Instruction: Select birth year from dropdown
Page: traveler
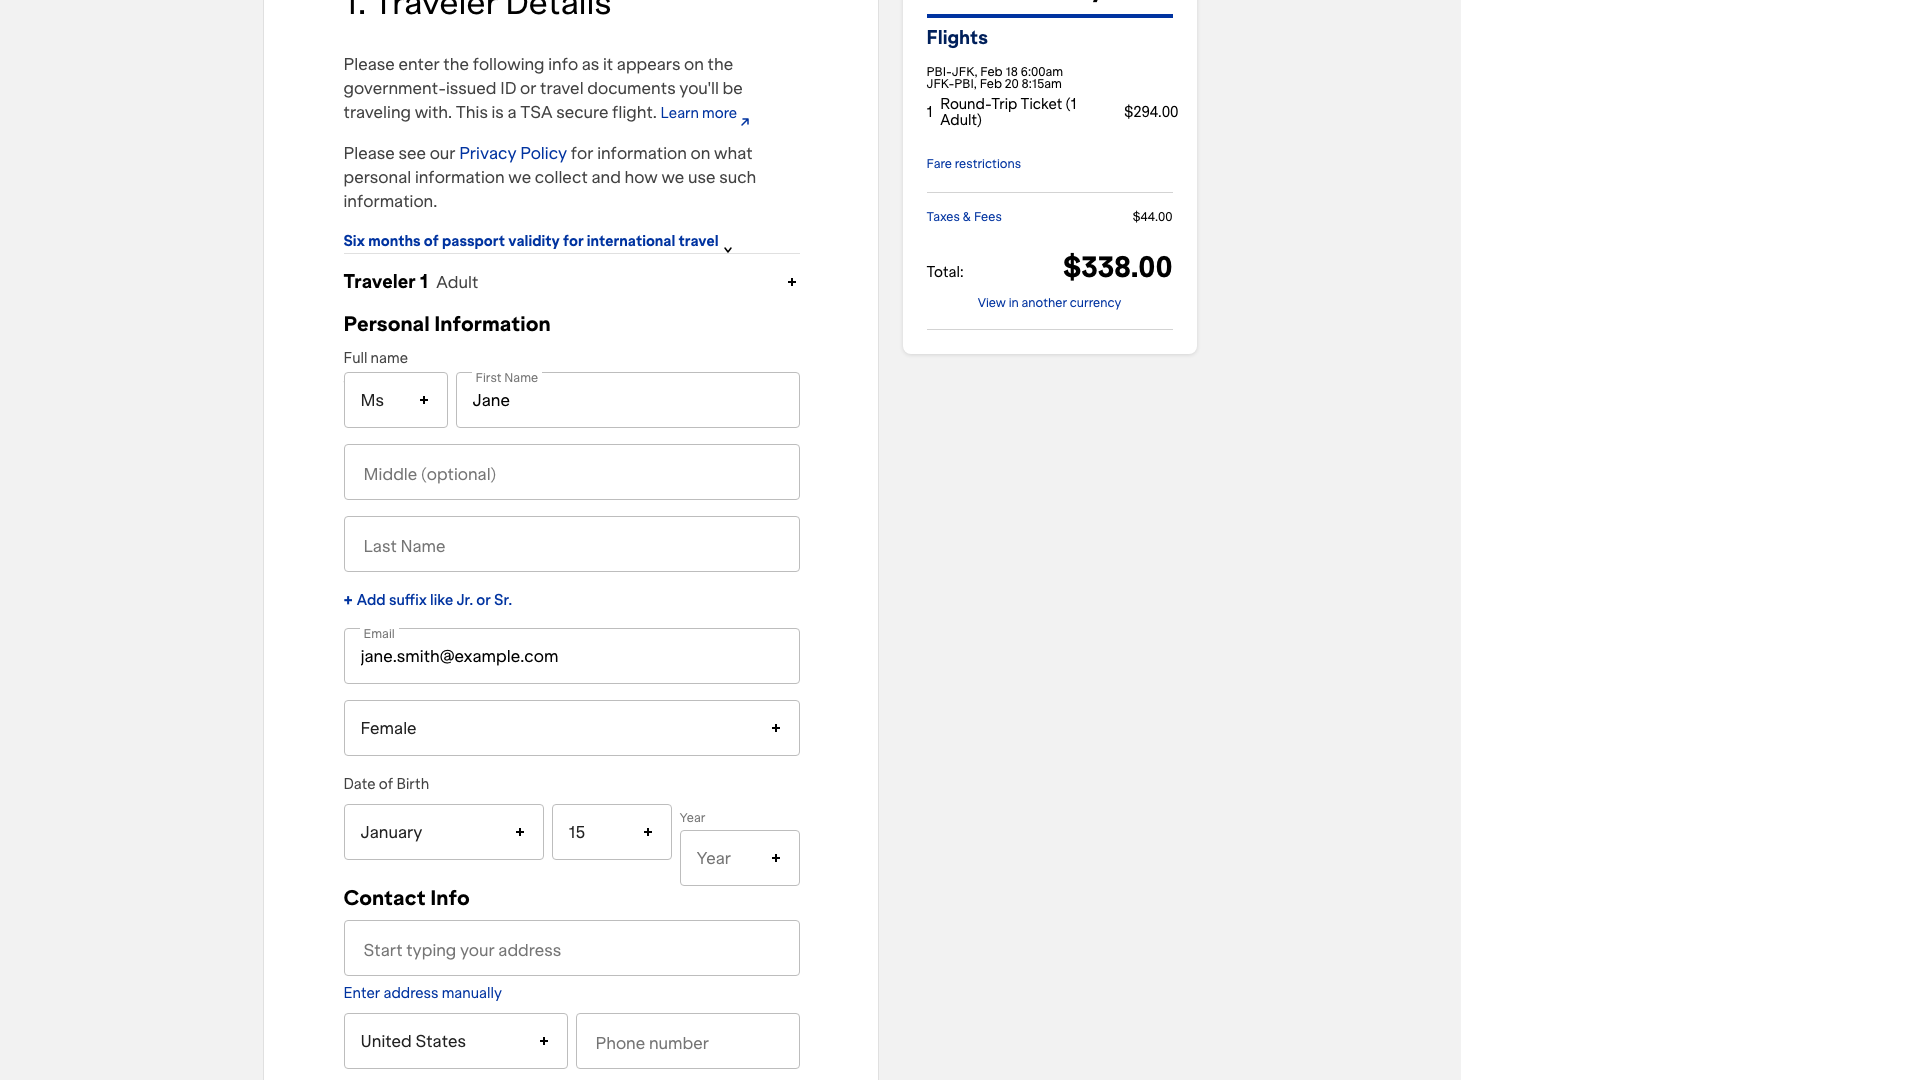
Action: click